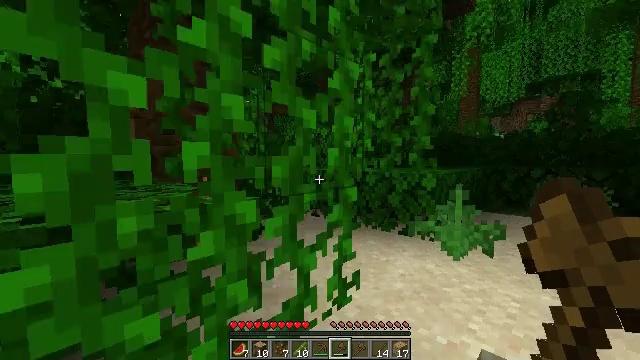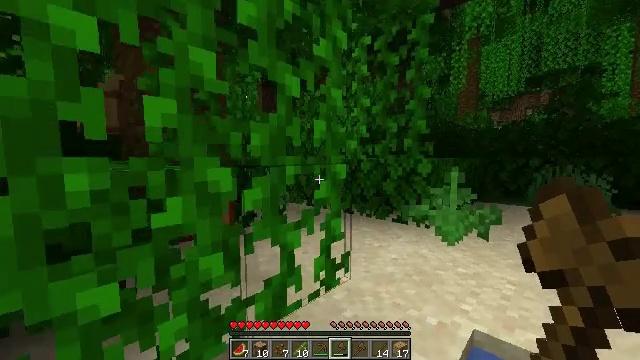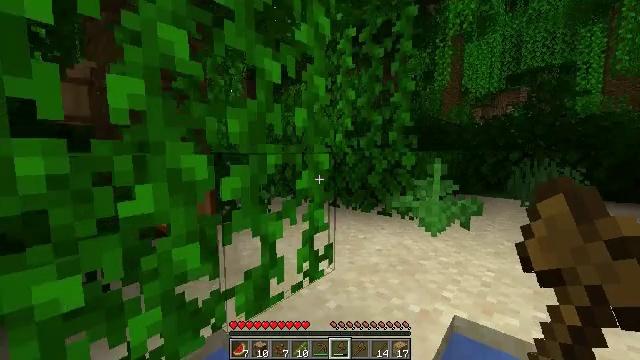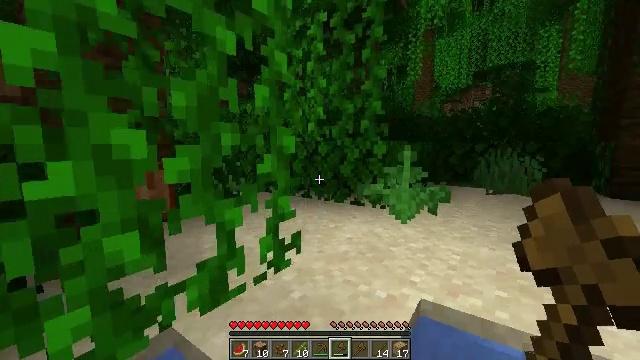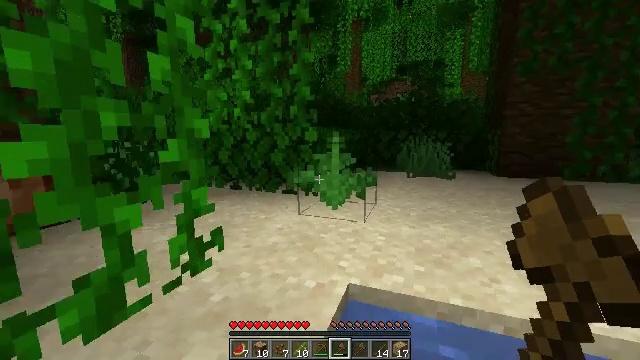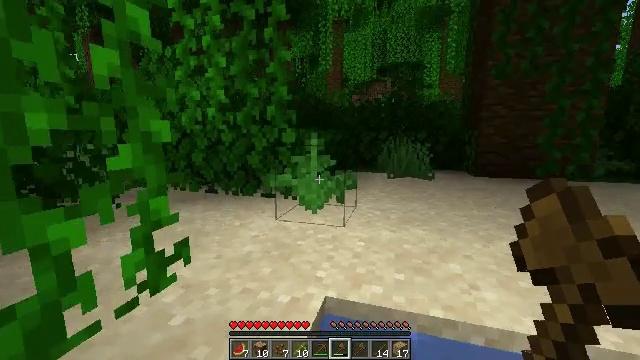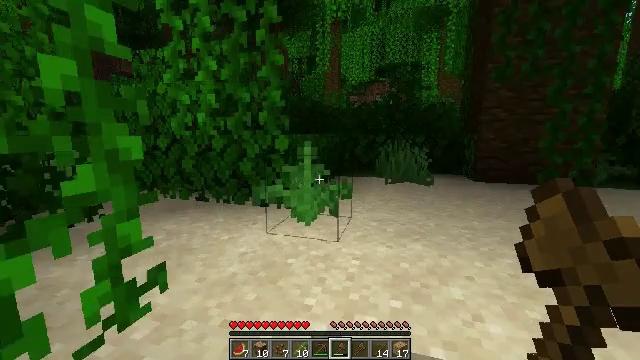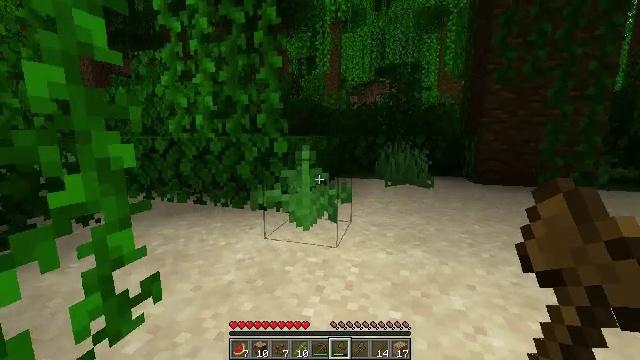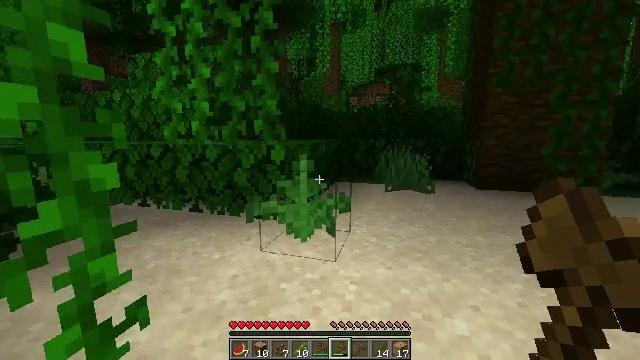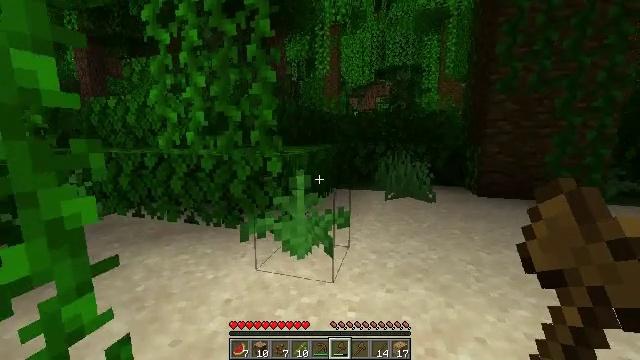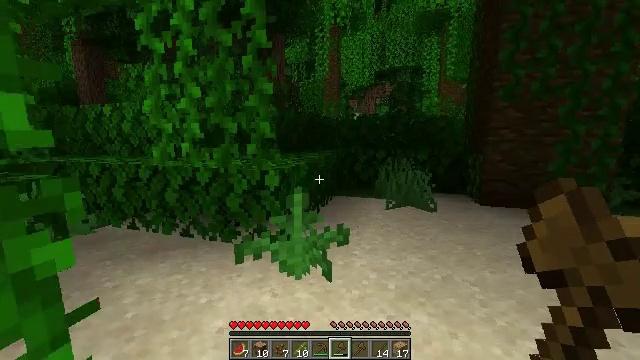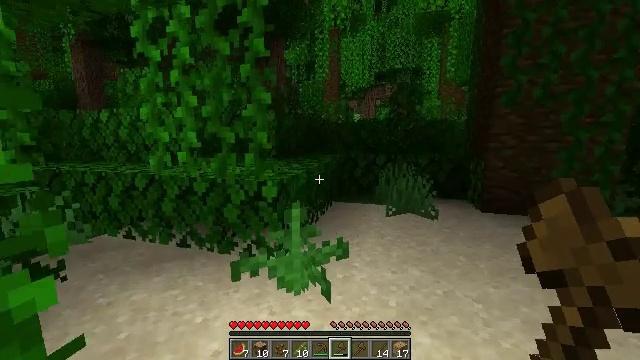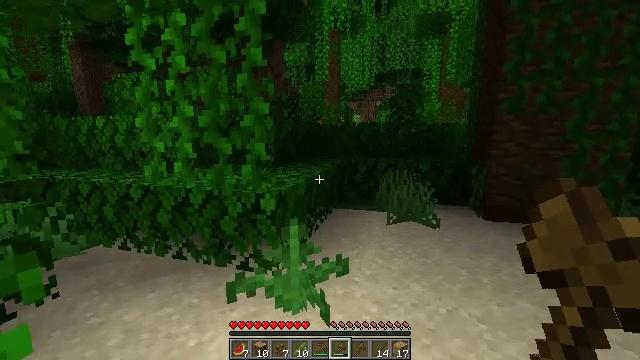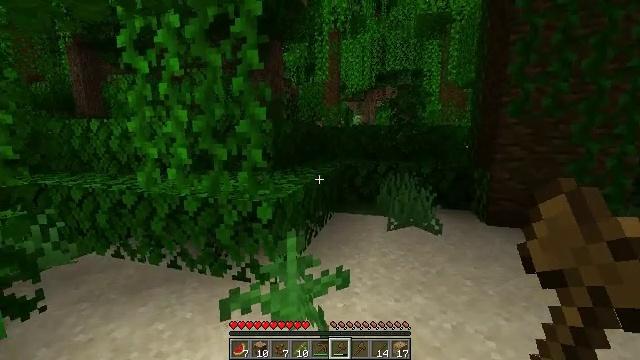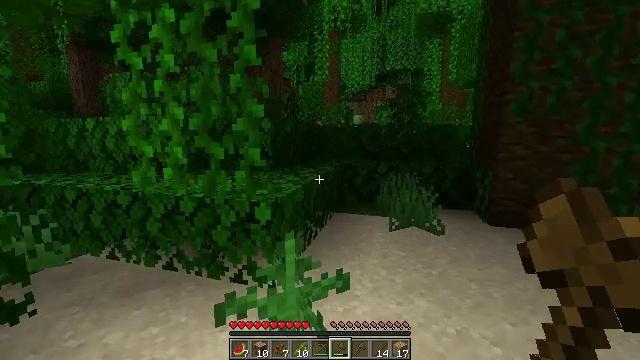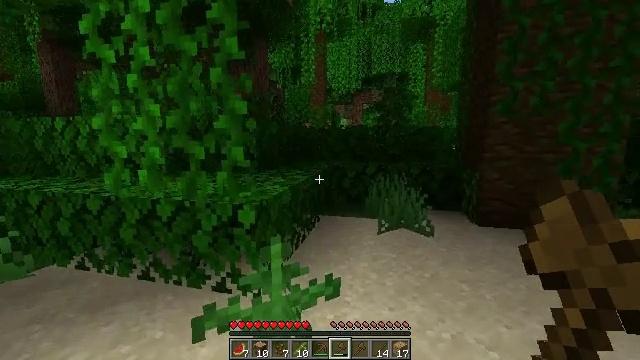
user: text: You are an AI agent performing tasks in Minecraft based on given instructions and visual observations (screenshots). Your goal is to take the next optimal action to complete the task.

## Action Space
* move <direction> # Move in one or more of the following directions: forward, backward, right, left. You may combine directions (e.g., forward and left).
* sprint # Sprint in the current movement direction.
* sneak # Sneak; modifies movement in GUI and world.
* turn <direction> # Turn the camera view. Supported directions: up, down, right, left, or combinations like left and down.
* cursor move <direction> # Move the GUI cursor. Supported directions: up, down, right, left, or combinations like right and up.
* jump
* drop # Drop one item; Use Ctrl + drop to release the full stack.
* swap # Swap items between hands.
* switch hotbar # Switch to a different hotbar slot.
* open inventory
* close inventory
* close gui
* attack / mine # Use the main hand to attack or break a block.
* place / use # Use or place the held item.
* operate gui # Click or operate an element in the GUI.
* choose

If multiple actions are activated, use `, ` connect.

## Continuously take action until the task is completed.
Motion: motion action
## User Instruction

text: Break the melon to get slices.
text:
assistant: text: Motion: move forward and move right, jump
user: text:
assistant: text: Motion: move forward and move right, turn right, jump
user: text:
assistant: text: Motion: move forward and move right, turn right and down, jump
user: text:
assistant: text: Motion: move forward and move right, turn right and down, jump
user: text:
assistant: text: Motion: move forward, turn right, jump
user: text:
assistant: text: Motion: move forward, jump
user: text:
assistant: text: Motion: move forward, jump
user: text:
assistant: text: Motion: move forward, jump
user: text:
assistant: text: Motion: move forward, jump
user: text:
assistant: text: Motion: move forward, jump
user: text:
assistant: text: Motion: move forward, jump
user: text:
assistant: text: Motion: move forward, jump
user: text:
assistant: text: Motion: move forward, jump
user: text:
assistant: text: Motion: move forward, jump
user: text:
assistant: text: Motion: move forward, turn right, jump
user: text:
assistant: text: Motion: move forward, turn right and up, jump
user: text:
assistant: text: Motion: move forward, turn right, jump
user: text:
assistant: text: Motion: move forward, turn right, jump
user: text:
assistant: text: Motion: move forward, turn right, jump
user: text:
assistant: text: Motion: move forward, jump
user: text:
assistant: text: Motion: move forward, jump
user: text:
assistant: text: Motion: move forward, jump
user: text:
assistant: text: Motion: move forward, jump
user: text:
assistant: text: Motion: move forward, jump
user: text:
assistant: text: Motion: move forward, jump
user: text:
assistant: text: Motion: move forward, jump
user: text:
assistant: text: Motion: move forward, jump
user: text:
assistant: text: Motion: move forward, jump
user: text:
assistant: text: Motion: move forward, jump
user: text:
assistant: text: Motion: move forward, jump